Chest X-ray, PA view. Patient: 61 years old, sex M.
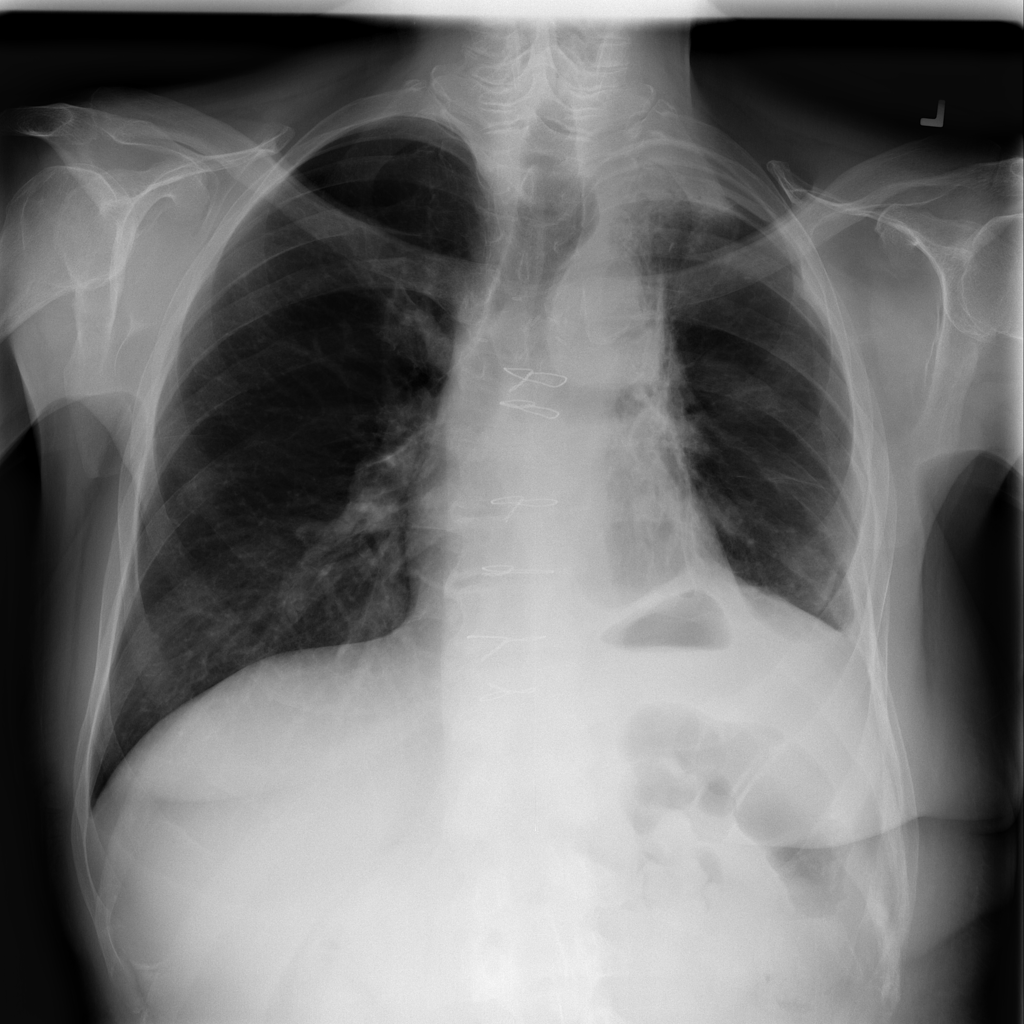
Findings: Effusion, Fibrosis, Mass, Pleural_Thickening